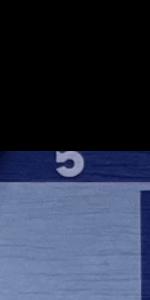
Label: Empty